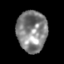
Tissue: skin
Cell type: Epithelial cells
Senescence score: 0.2786
Nuclear area (px): 1222
Mean DAPI intensity: 130.245